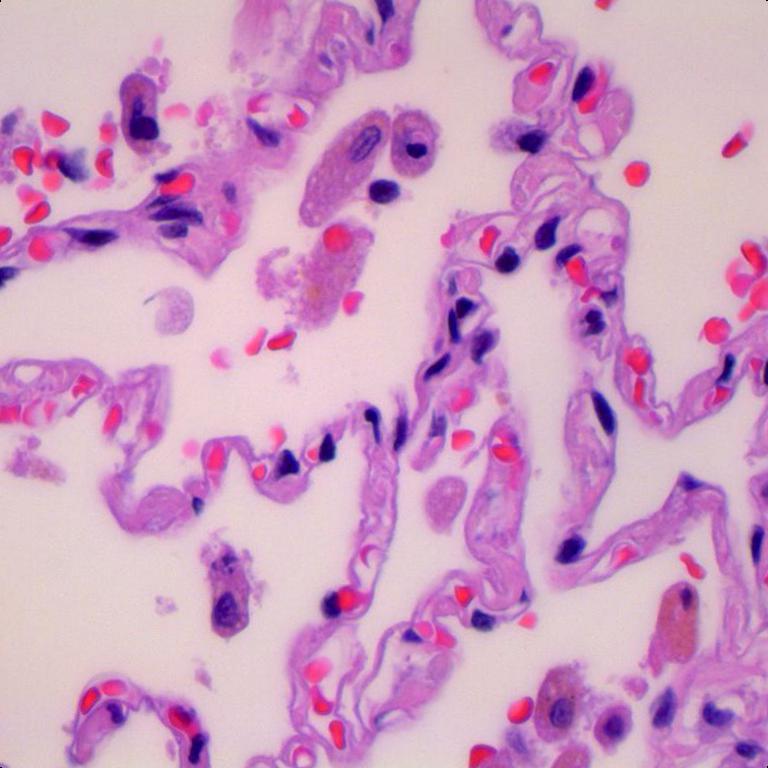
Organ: lung
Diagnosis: benign